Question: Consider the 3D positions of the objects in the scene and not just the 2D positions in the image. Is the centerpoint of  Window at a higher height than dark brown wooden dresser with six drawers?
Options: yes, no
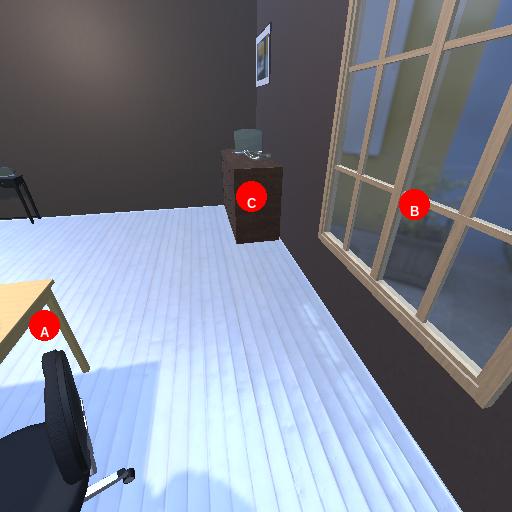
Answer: yes